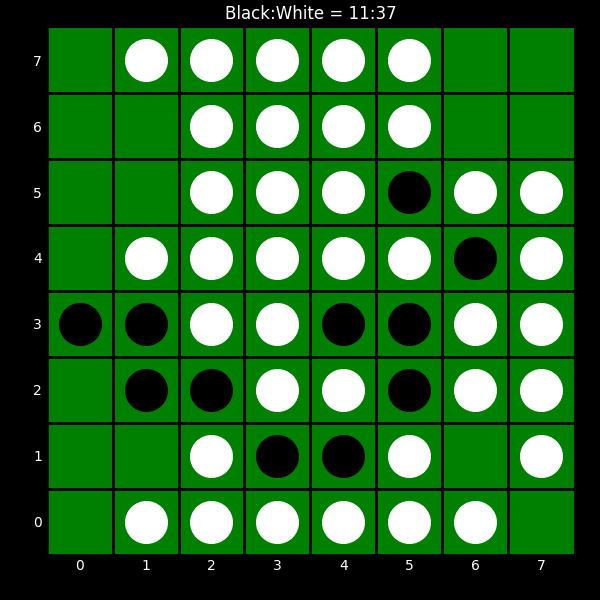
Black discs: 11
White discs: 37